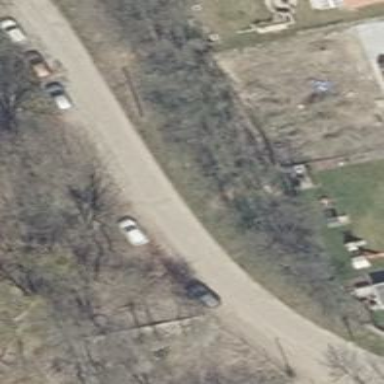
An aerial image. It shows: Residential road.